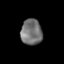
Tissue: skin
Cell type: Epithelial cells
Senescence score: 0.2442
Nuclear area (px): 541
Mean DAPI intensity: 114.153